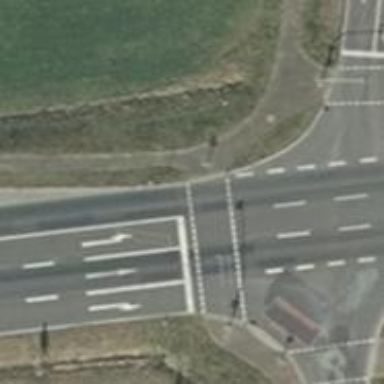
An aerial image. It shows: Road with traffic signals at crossing.